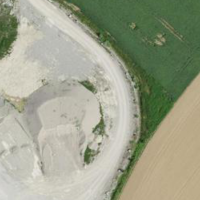
EUNIS habitat code: 56
Species observed at this site:
Falco tinnunculus